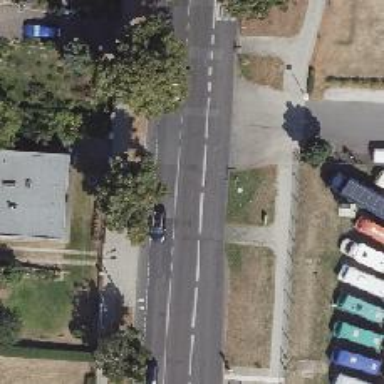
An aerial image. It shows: Unmarked crossing on the road.